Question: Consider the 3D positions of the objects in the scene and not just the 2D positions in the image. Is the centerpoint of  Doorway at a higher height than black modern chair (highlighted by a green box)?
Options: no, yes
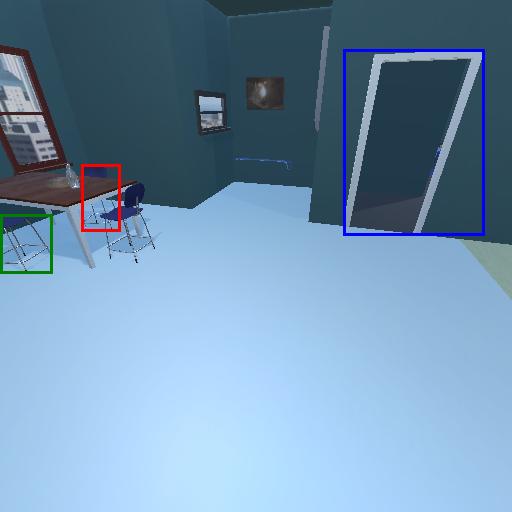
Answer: no